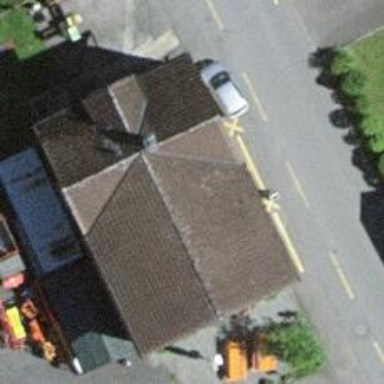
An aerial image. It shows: Café.